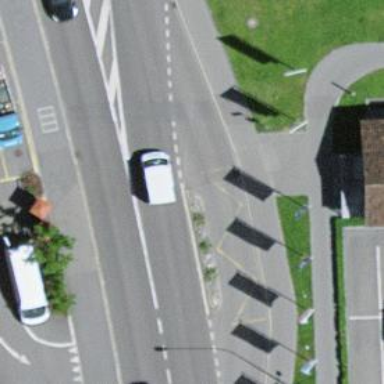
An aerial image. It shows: Bus stop with stop position for public transport.